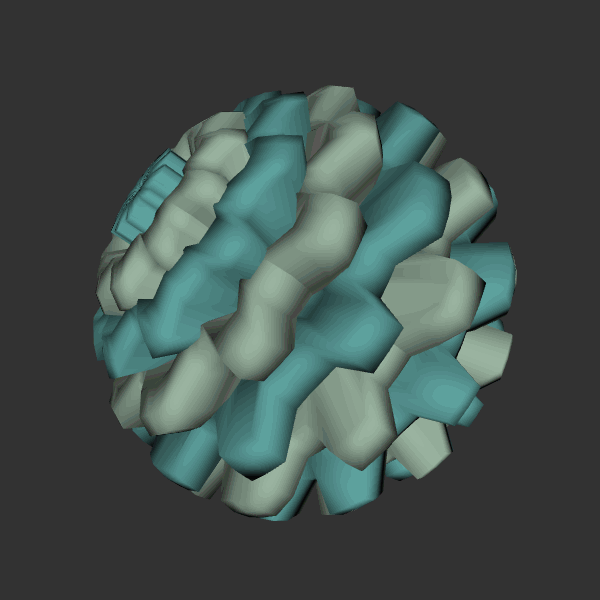
Background: dark